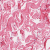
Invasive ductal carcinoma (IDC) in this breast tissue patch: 0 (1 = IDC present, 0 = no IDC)